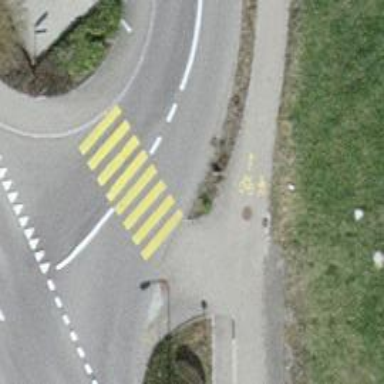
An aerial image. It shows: Uncontrolled zebra crossing on the road.